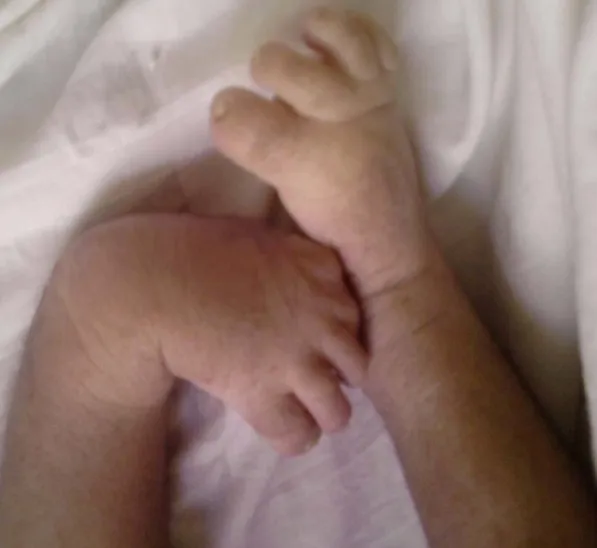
Congenital Talipes Equinovarus of the left foot. Note the excessive lanugo on the skin.
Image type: medical_photograph (skin_photograph)